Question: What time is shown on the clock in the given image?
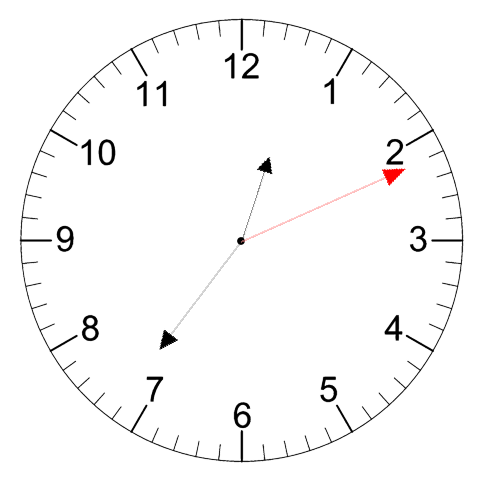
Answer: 12:36:11